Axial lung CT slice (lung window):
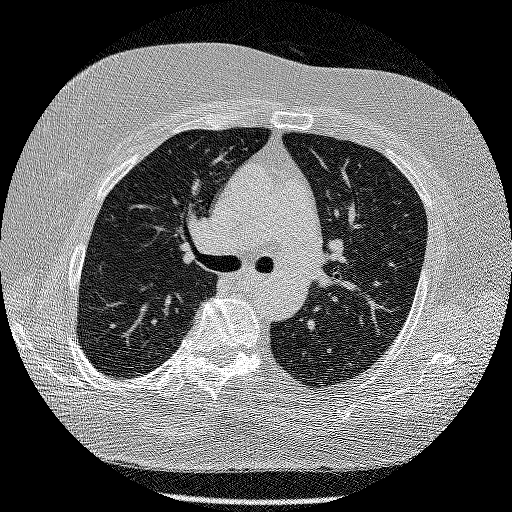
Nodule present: no